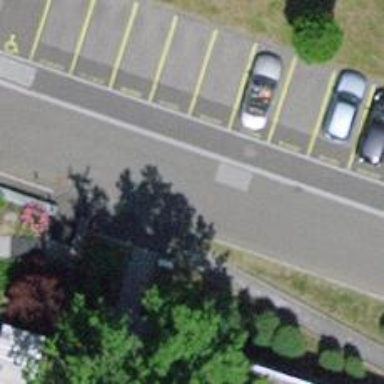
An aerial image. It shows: Set of steps on the road.